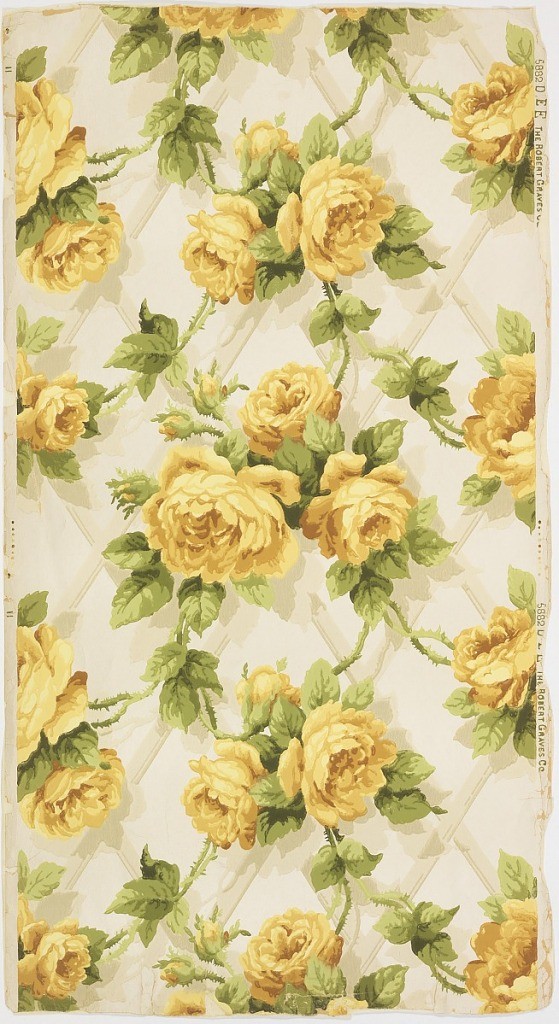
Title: Sidewall
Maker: Robert Graves Co., New York, New York
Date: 1907
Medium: Machine-printed paper
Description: On silvery white ground large yellow roses on pale gray trellis. Straight repeat, drop match. Printed in right selvedge: "5882 D E E The Robert Graves Co."